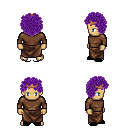
a pixel art fantasy rpg character, male body template, human, tanned skin, brown long-sleeve shirt, robe skirt, purple curly afro hairstyle, bronze tiara, black slippers, four views (front, back, left, right), 2x2 character sprite sheet, small pixel art, hard edges, no anti-aliasing